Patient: sex M, age 57
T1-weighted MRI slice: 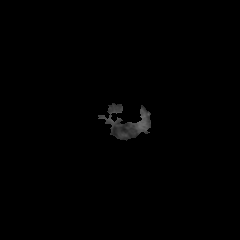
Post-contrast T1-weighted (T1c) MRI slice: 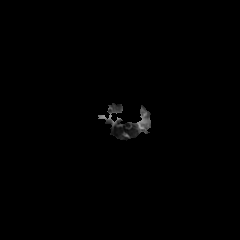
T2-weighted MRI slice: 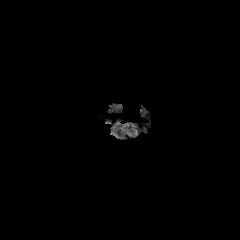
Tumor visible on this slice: no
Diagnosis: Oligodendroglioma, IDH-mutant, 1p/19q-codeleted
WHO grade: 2